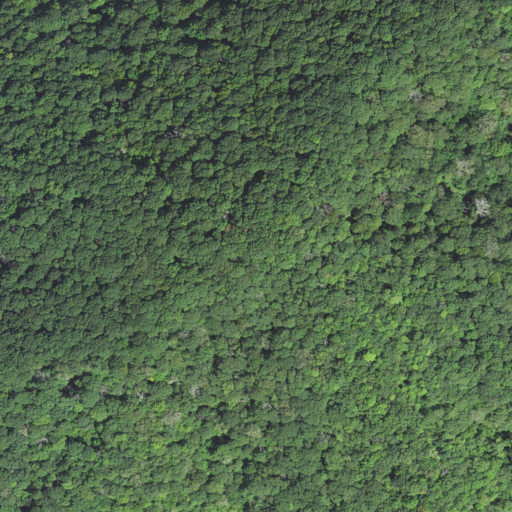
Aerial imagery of mountain in North Carolina named Cherry Knob containing deciduous forest, mixed forest, and shrub